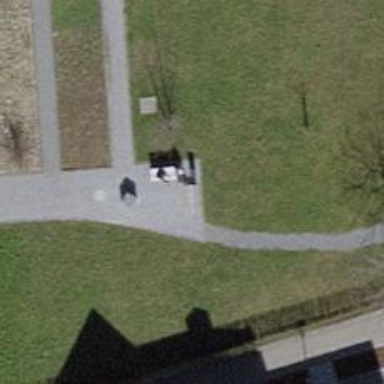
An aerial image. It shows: Bench for seating.